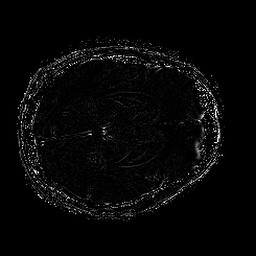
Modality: SWI
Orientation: axial
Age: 49
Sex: male
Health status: ill
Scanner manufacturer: philips
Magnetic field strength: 3 T
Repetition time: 0.031 s